Question:
How can I change the action of the 'Ship' button in the 'Order view' screen in the Magento backend? The image above depicts the 'Ship'button I mean. I want to point it to my own controller/action of my own module. I want to do this as clean as possible, to keep Magento upgradeable without breaking my module.
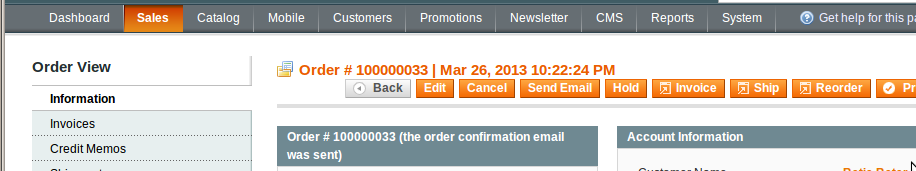
Answer: Try create a custom module that rewrite 'Mage_Adminhtml_Block_Sales_Order_View'
'''
<global>
<blocks>
<adminhtml>
<rewrite>
<sales_order_view>Namespace_Module_Block_Adminhtml_Sales_Order_View</sales_order_view>
</rewrite>
</adminhtml>
</blocks>
</global>
'''
'''
class Namespace_Module_Block_Adminhtml_Sales_Order_View extends Mage_Adminhtml_Block_Sales_Order_View {
public function getShipUrl()
{
//add your custom url
return $this->getUrl('*/sales_order_shipment/start');
}
}
'''
See /app/code/core/Mage/Adminhtml/Block/Sales/Order/View.php
Read more @ <URL>
If you want to also change title update
'''
if ($this->_isAllowedAction('ship') && $order->canShip()
&& !$order->getForcedDoShipmentWithInvoice()) {
$this->_addButton('order_ship', array(
'label' => Mage::helper('sales')->__('Ship'),
'onclick' => 'setLocation('' . $this->getShipUrl() . '')',
'class' => 'go'
));
}
'''